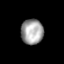
Tissue: lung
Cell type: Others
Senescence score: 0.228
Nuclear area (px): 555
Mean DAPI intensity: 161.16